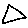
Label: triangle